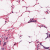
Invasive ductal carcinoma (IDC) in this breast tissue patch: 1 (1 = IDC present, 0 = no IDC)